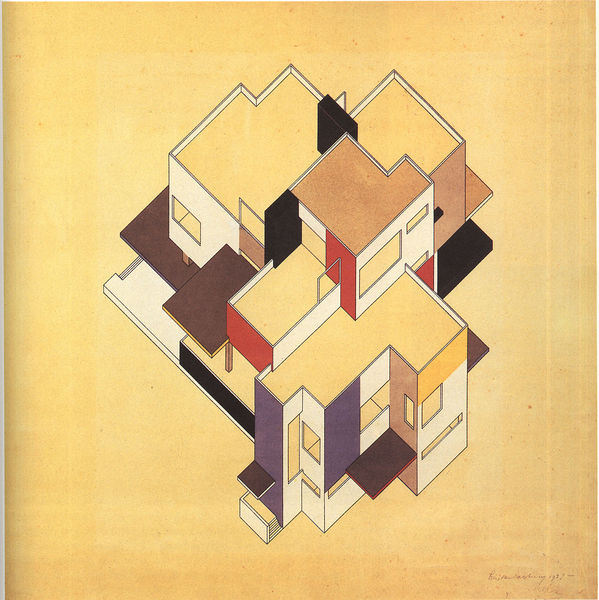
Titel: Axonometrie der Maison Particulière
Künstler: Theo van Doesburg
Institution: Den Haag, Rijsdienst Beeldende Kunst
Schlagwörter: blau, gelb, braun, bunt, schwarz, skizze, haus, rot, deutschland, lila, vogelperspektive, aufsicht, draufsicht, bauhaus, grundriss, verschachtelt